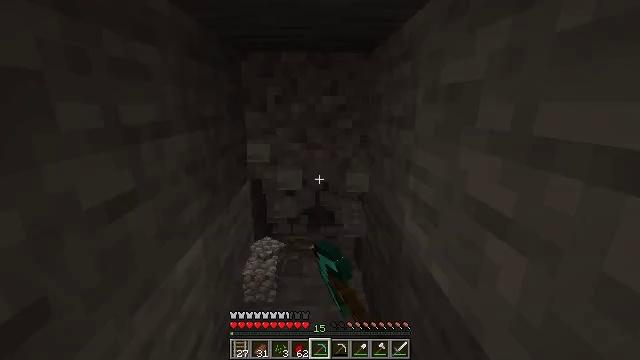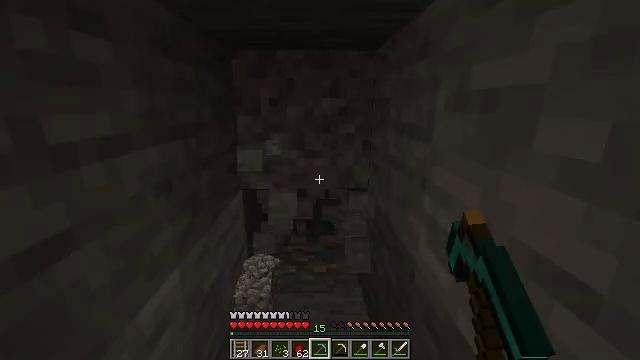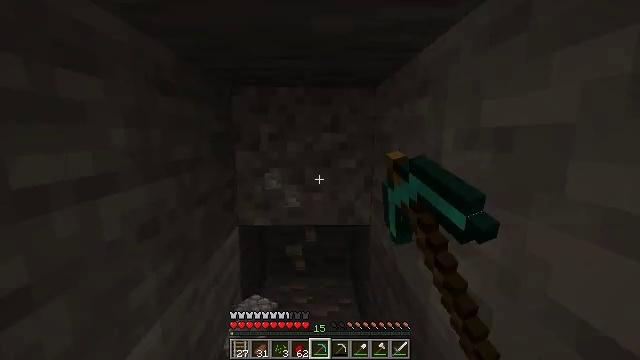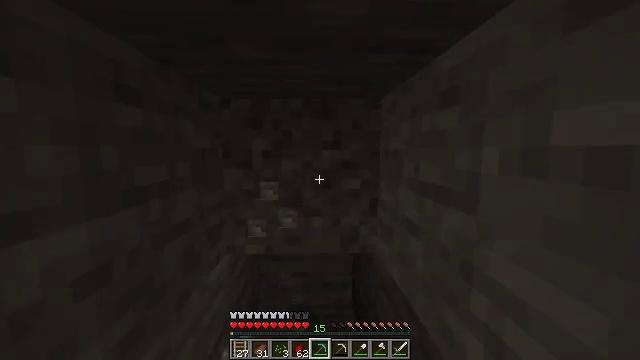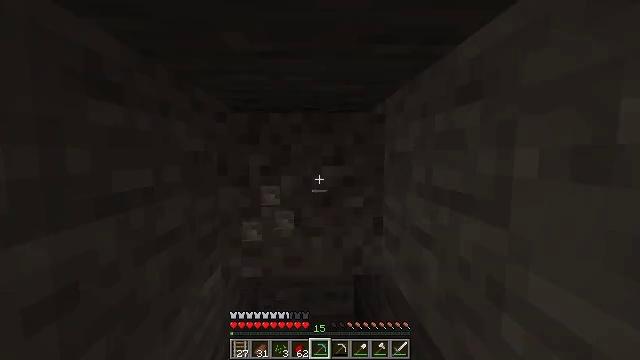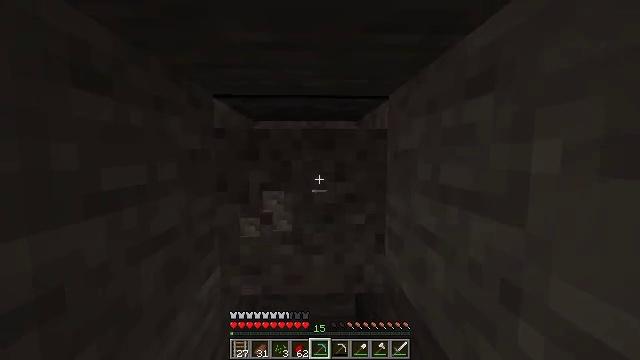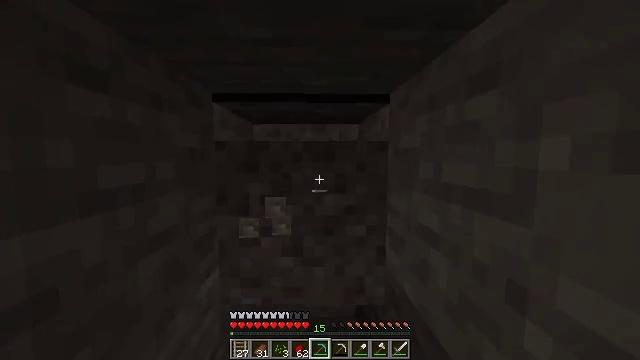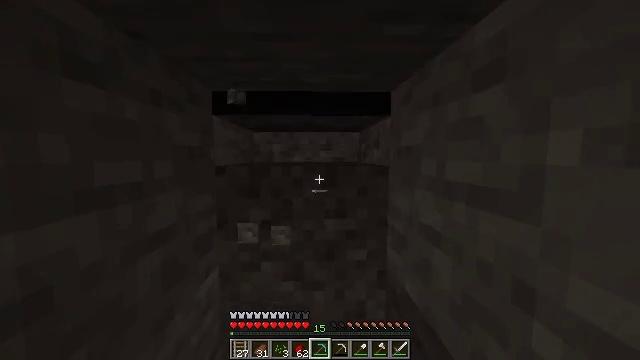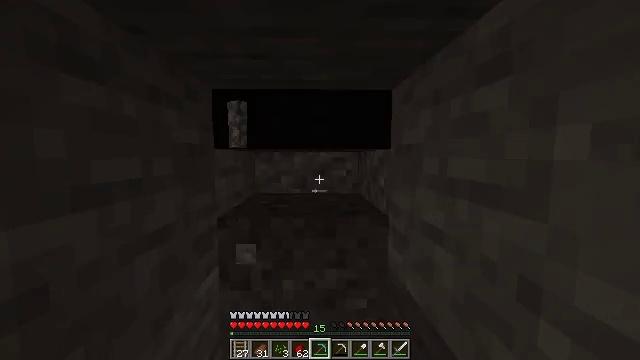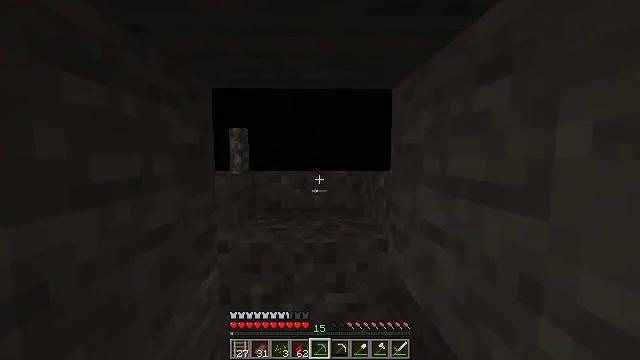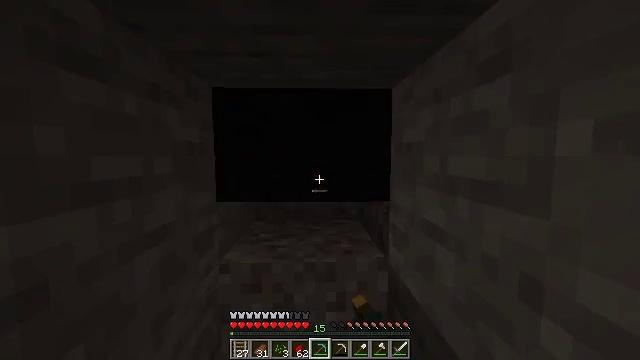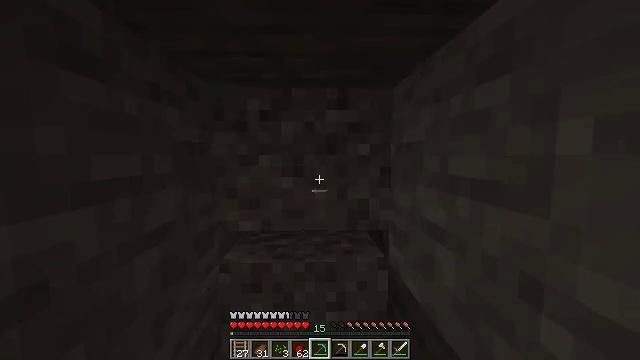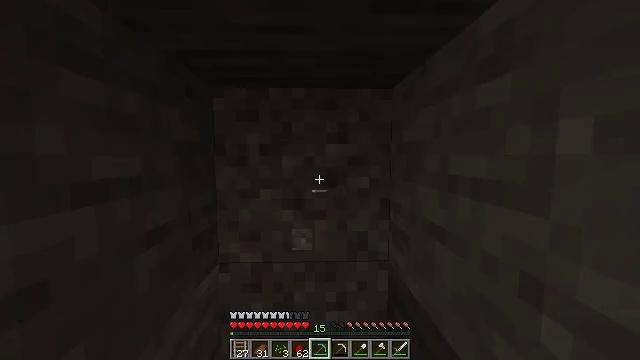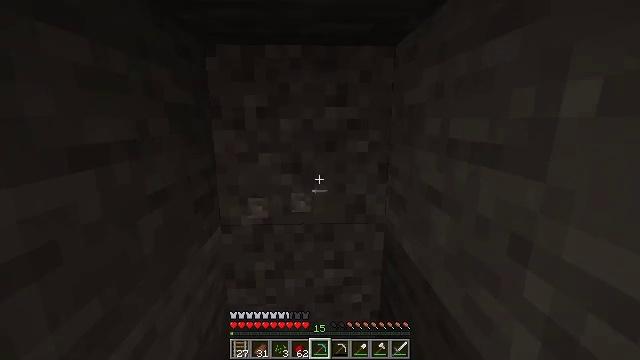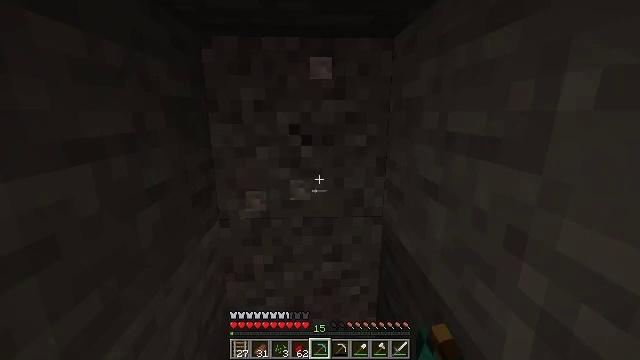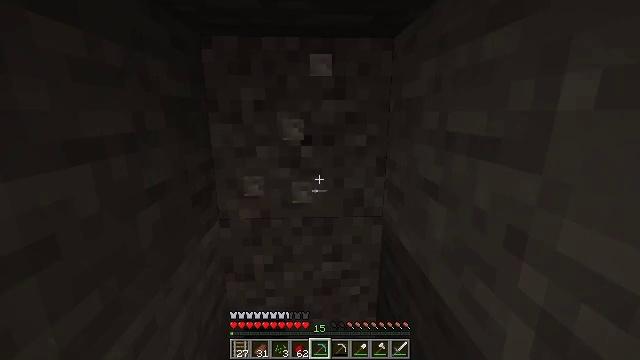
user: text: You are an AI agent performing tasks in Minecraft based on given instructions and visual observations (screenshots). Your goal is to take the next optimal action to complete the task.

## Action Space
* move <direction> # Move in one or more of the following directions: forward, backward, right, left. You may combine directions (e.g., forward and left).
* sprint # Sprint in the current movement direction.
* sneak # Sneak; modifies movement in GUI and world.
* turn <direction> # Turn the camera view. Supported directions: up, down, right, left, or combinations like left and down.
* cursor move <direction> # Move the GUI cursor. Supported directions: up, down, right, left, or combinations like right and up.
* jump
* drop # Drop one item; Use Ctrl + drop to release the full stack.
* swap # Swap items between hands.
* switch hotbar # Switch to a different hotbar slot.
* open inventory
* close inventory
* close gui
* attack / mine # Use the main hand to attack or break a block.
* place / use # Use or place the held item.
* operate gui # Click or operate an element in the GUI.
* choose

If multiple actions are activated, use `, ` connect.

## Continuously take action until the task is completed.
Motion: motion action
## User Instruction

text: Gather gravel by digging.
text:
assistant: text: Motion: move forward, attack / mine
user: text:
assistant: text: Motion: move forward, turn up, attack / mine
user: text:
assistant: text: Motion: turn up, attack / mine
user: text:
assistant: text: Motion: turn up, attack / mine
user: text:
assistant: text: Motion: attack / mine
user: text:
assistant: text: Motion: attack / mine
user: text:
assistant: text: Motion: attack / mine
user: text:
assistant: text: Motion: attack / mine
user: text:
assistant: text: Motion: attack / mine
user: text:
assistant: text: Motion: attack / mine
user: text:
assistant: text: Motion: attack / mine
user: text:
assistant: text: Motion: attack / mine
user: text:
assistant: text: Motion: turn down, attack / mine
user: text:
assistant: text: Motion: turn down, attack / mine
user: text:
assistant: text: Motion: attack / mine
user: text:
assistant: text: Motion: attack / mine
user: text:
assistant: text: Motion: attack / mine
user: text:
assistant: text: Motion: attack / mine
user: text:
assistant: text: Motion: attack / mine
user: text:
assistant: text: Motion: attack / mine
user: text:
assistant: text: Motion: attack / mine
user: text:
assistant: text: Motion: attack / mine
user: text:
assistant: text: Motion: attack / mine
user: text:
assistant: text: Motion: attack / mine
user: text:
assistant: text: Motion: no_op
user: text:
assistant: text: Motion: no_op
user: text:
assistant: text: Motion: no_op
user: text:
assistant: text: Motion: no_op
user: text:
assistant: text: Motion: no_op
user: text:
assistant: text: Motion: no_op